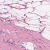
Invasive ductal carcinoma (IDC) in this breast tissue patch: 0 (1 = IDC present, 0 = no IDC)